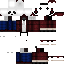
A male human skin with medium skin, wearing brown long hair dressed in a red hoodie and red pants, featuring a closed mouth.